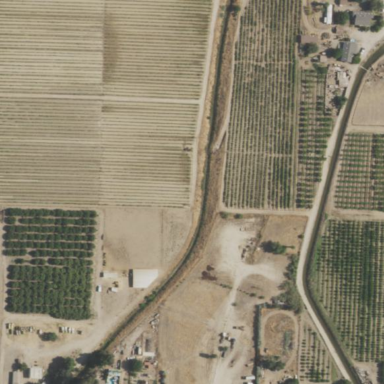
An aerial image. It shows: Vineyard.